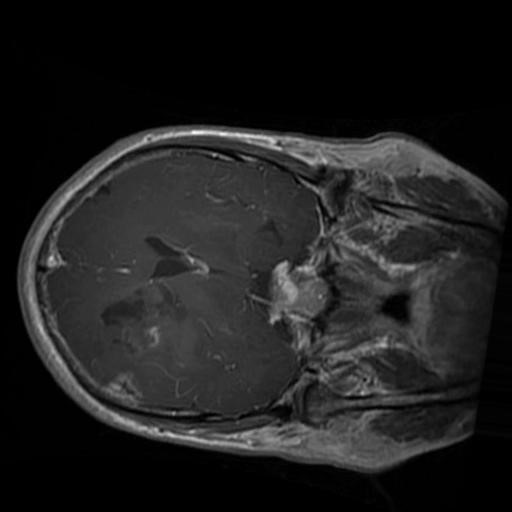
Label: brain_glioma